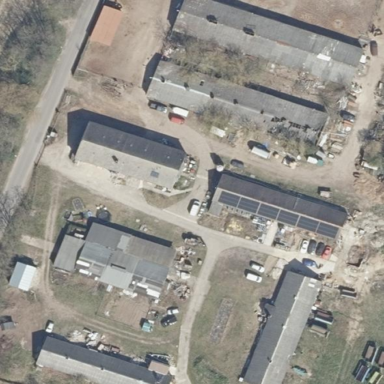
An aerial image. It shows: Farmyard area.